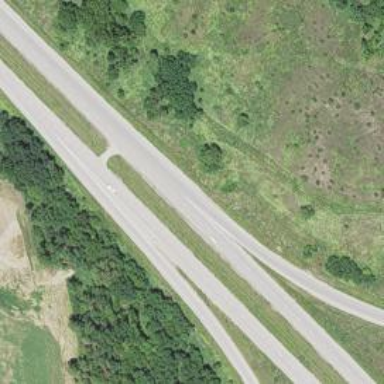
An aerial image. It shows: Primary highway that functions as expressway.